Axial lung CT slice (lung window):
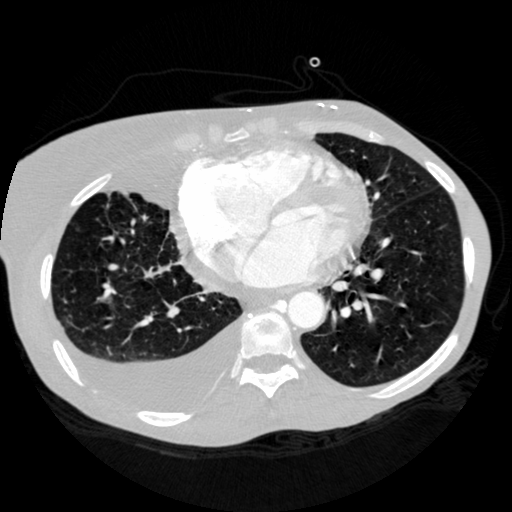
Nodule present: no